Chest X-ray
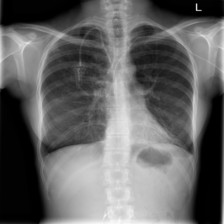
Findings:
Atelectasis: negative
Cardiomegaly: negative
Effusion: negative
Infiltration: negative
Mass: negative
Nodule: negative
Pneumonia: negative
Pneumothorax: negative
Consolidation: negative
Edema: negative
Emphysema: negative
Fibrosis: negative
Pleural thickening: negative
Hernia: negative